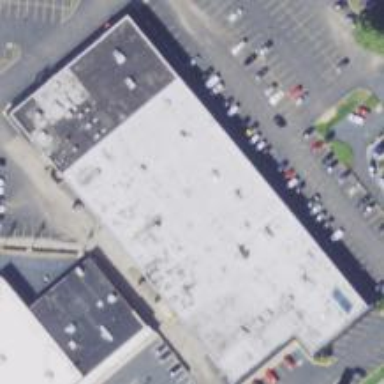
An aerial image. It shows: Retail building.